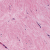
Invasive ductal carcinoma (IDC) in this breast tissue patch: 0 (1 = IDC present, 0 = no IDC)